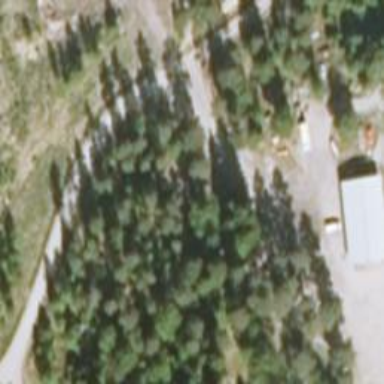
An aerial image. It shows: Shelter building.